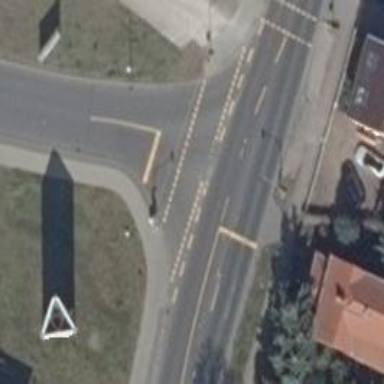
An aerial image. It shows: Road with traffic signals.